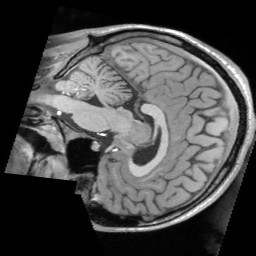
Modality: T1w
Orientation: sagittal